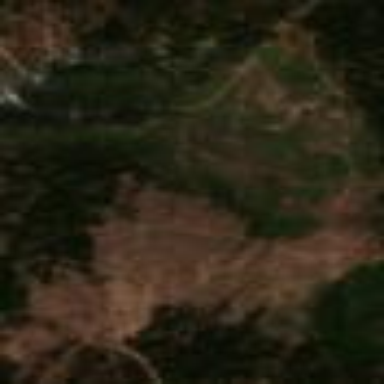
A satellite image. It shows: Clearcut man-made area surrounded by scrub vegetation.